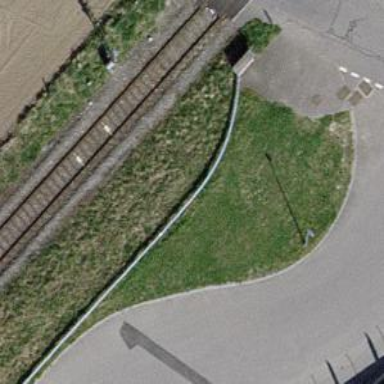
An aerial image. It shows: Guard rail as barrier.